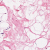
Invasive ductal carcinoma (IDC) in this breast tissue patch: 0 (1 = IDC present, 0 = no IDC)